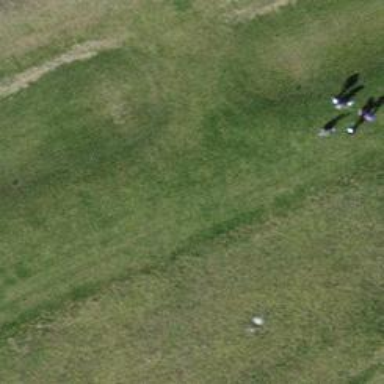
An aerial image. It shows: Grassy area designated as golf tee.